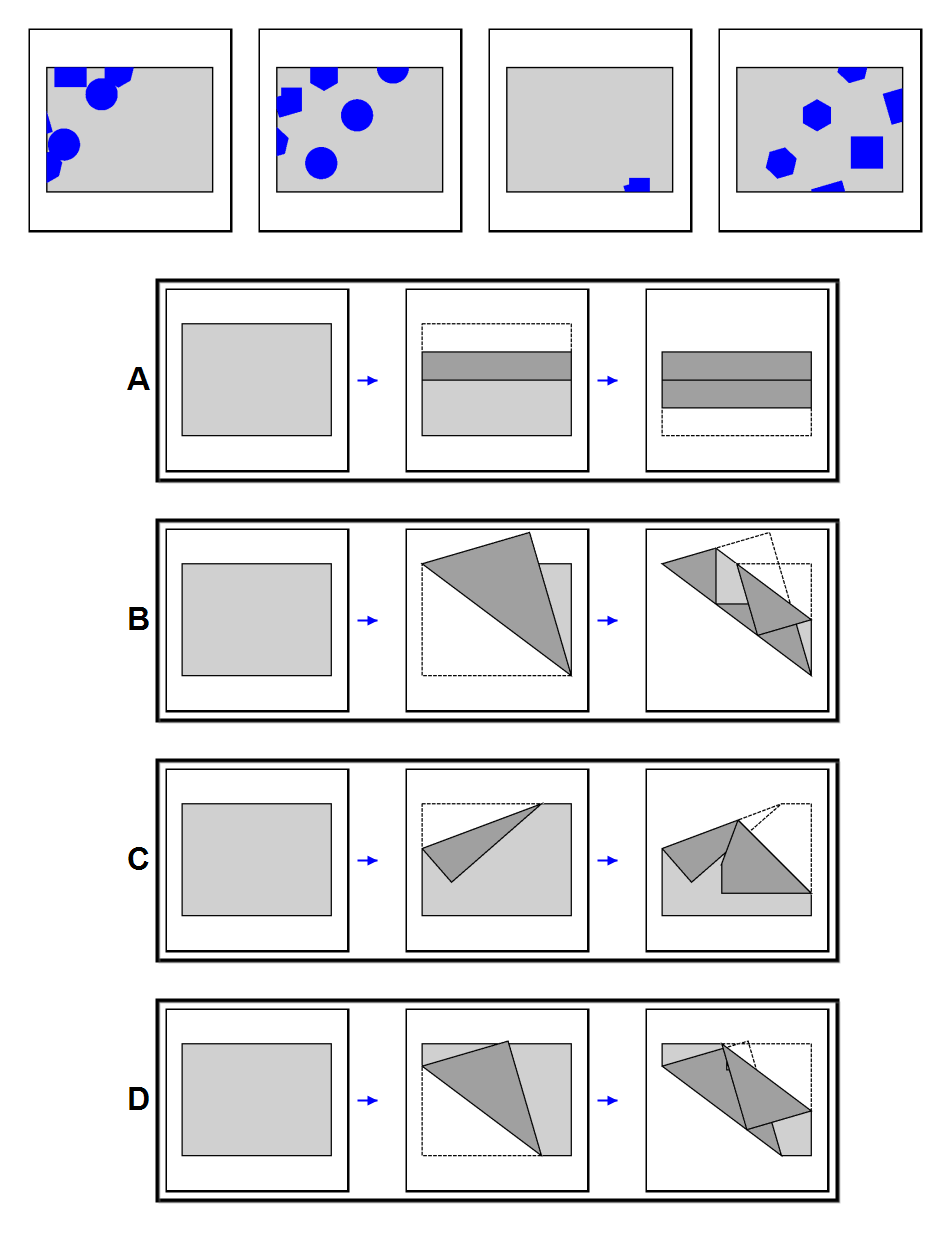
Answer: D